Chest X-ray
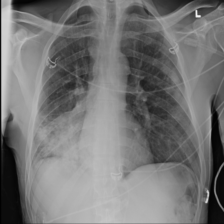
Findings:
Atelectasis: negative
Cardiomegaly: negative
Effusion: negative
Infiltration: positive
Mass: negative
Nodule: negative
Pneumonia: negative
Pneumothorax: negative
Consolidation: negative
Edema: negative
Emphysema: negative
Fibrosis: negative
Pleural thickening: negative
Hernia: negative